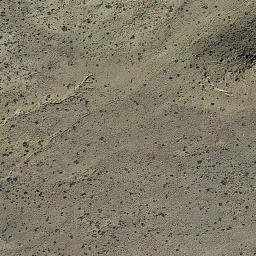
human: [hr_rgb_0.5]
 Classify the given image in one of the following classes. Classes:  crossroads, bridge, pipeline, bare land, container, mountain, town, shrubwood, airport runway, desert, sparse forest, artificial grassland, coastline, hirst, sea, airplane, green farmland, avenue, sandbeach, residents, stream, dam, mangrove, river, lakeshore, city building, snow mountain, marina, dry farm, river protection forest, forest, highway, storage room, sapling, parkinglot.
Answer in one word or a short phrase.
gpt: bare land